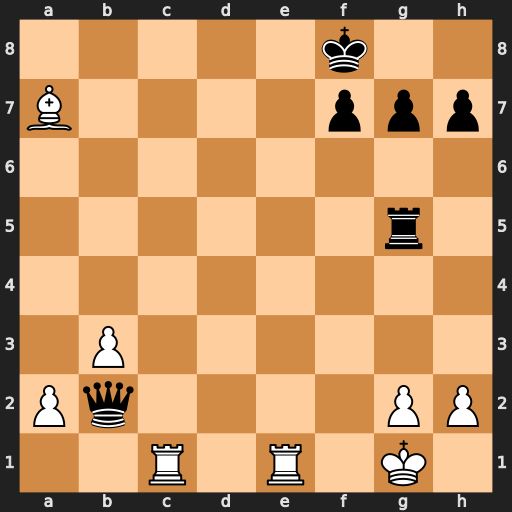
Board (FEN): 5k2/B4ppp/8/6r1/8/1P6/Pq4PP/2R1R1K1
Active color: w
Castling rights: -
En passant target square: -
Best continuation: Rc8#